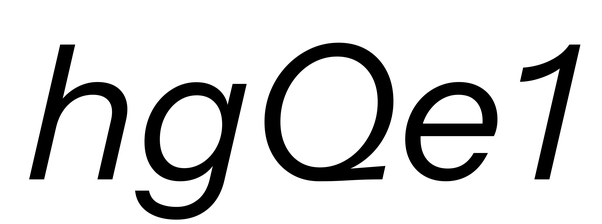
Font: InstrumentSans-Italic_Italic